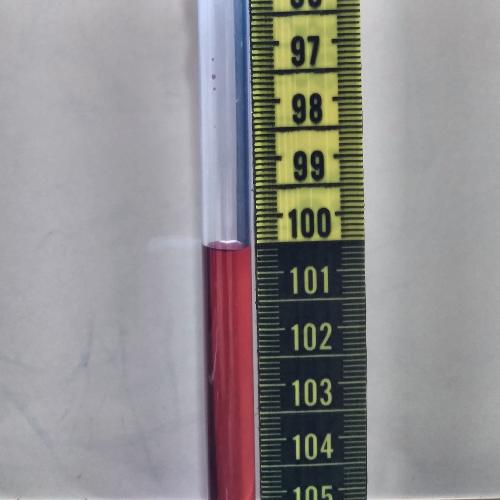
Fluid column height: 100.6 cm